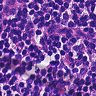
Metastatic tissue present: no